Question: This question is for an extension of the answer to the question posed here: <URL>.
The solution works beautifully, but how would it be extended to also take the position of the violin plots into account when using options such as fill='foo'
Example:
'''
require(ggplot2)
median.quartile <- function(x){
out <- quantile(x, probs = c(0.25,0.5,0.75))
names(out) <- c("ymin","y","ymax")
return(out)
}
ggplot(data=mtcars,aes(x=factor(cyl),y=drat, fill=factor(am)))+
geom_violin() +
stat_summary(fun.y=median.quartile,geom='point')
'''

Here the summary statistics get mixed because it does not take displacement due to fill asteric mapping into account.
Can this be fixed?
In advance - Thanks!
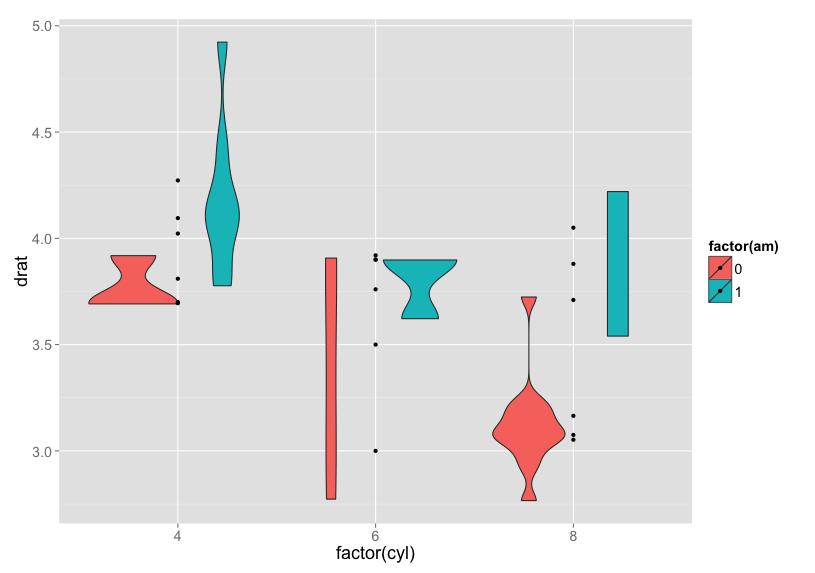
Answer: You should add 'position = position_dodge(width = 0.9)' to 'stat_summary()' to ensure that points are dodged according to fill values.
'''
ggplot(data=mtcars,aes(x=factor(cyl),y=drat, fill=factor(am)))+
geom_violin() +
stat_summary(fun.y=median.quartile,geom='point',
position = position_dodge(width = 0.9))
'''